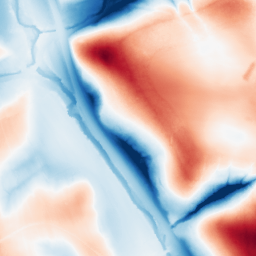
Category: trend_removal
Decomposition family: local_polynomial
Decomposition parameters: window_size: 101
degree: 1
Upsampling method: regularized
Upsampling parameters: scale: 4
lambda_reg: 0.001
Upsampling scale: 4